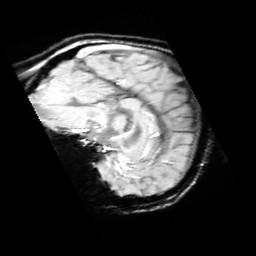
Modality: SWI
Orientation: sagittal
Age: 11
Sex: female
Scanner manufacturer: siemens
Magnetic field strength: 3 T
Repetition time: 0.027 s
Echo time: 0.02 s